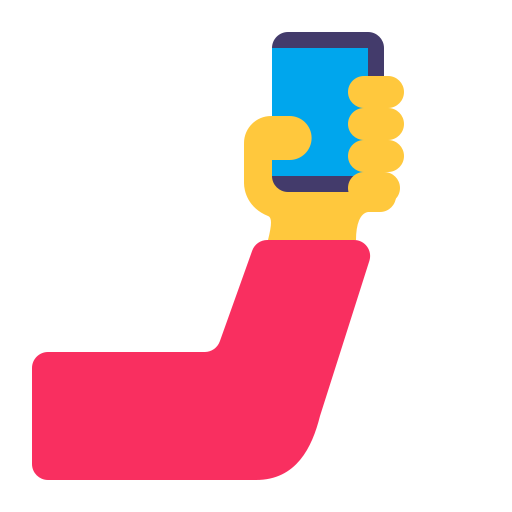
selfie flat default